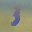
Label: 3